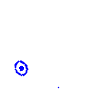
Particle: pion